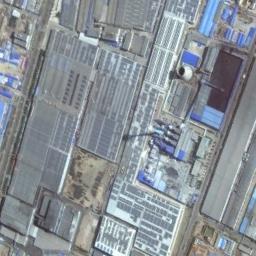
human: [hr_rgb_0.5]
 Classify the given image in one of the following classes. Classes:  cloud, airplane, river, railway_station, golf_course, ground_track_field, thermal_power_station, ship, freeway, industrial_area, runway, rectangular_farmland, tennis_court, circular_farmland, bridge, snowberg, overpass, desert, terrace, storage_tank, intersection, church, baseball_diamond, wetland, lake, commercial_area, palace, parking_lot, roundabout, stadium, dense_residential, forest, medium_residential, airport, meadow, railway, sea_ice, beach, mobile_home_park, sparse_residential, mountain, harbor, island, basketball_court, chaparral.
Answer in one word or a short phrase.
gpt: industrial_area